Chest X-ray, PA view. Patient: 61 years old, sex M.
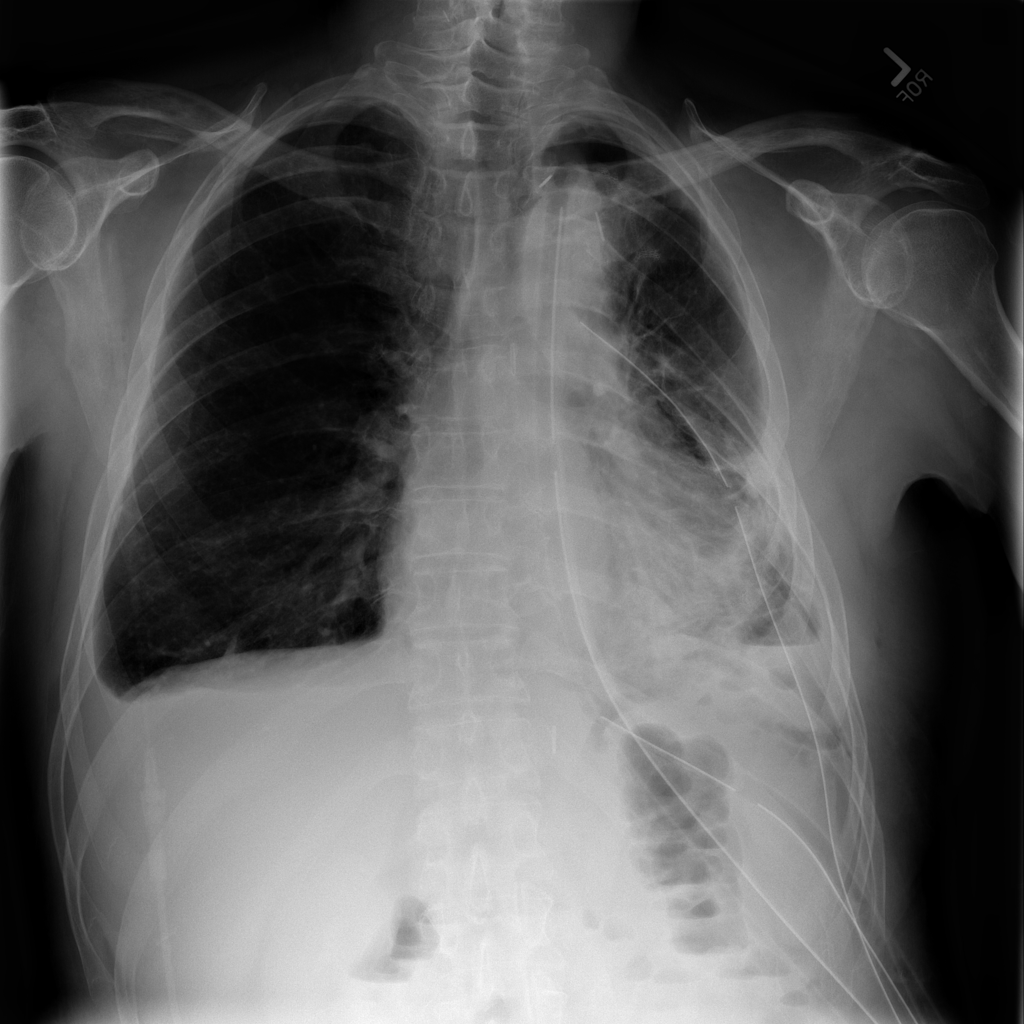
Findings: No Finding